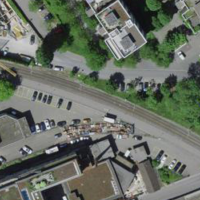
EUNIS habitat code: 54
Species observed at this site:
Dipsacus fullonum
Echium vulgare
Salvia pratensis